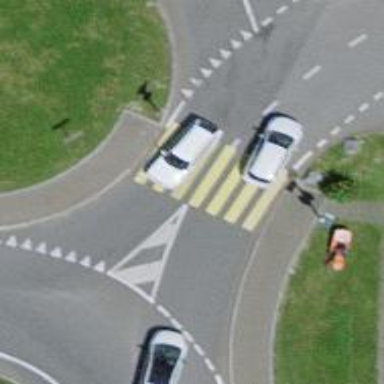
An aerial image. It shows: Zebra crossing on the road.